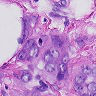
Metastatic tissue present: yes